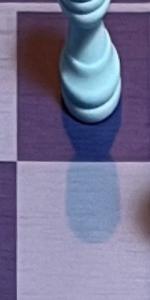
Label: Empty